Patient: sex F, age 52
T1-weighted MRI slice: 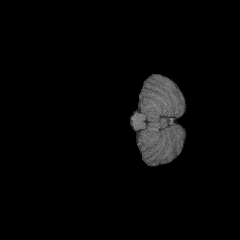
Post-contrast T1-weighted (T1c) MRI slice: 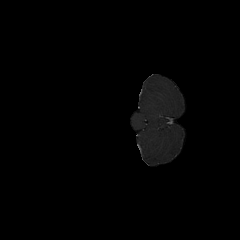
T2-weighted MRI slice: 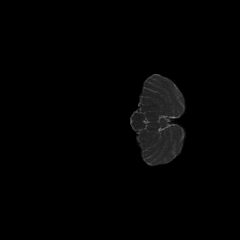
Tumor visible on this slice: no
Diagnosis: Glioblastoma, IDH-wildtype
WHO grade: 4